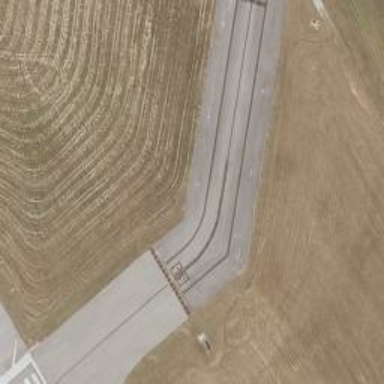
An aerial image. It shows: Asphalt taxiway in the airport.